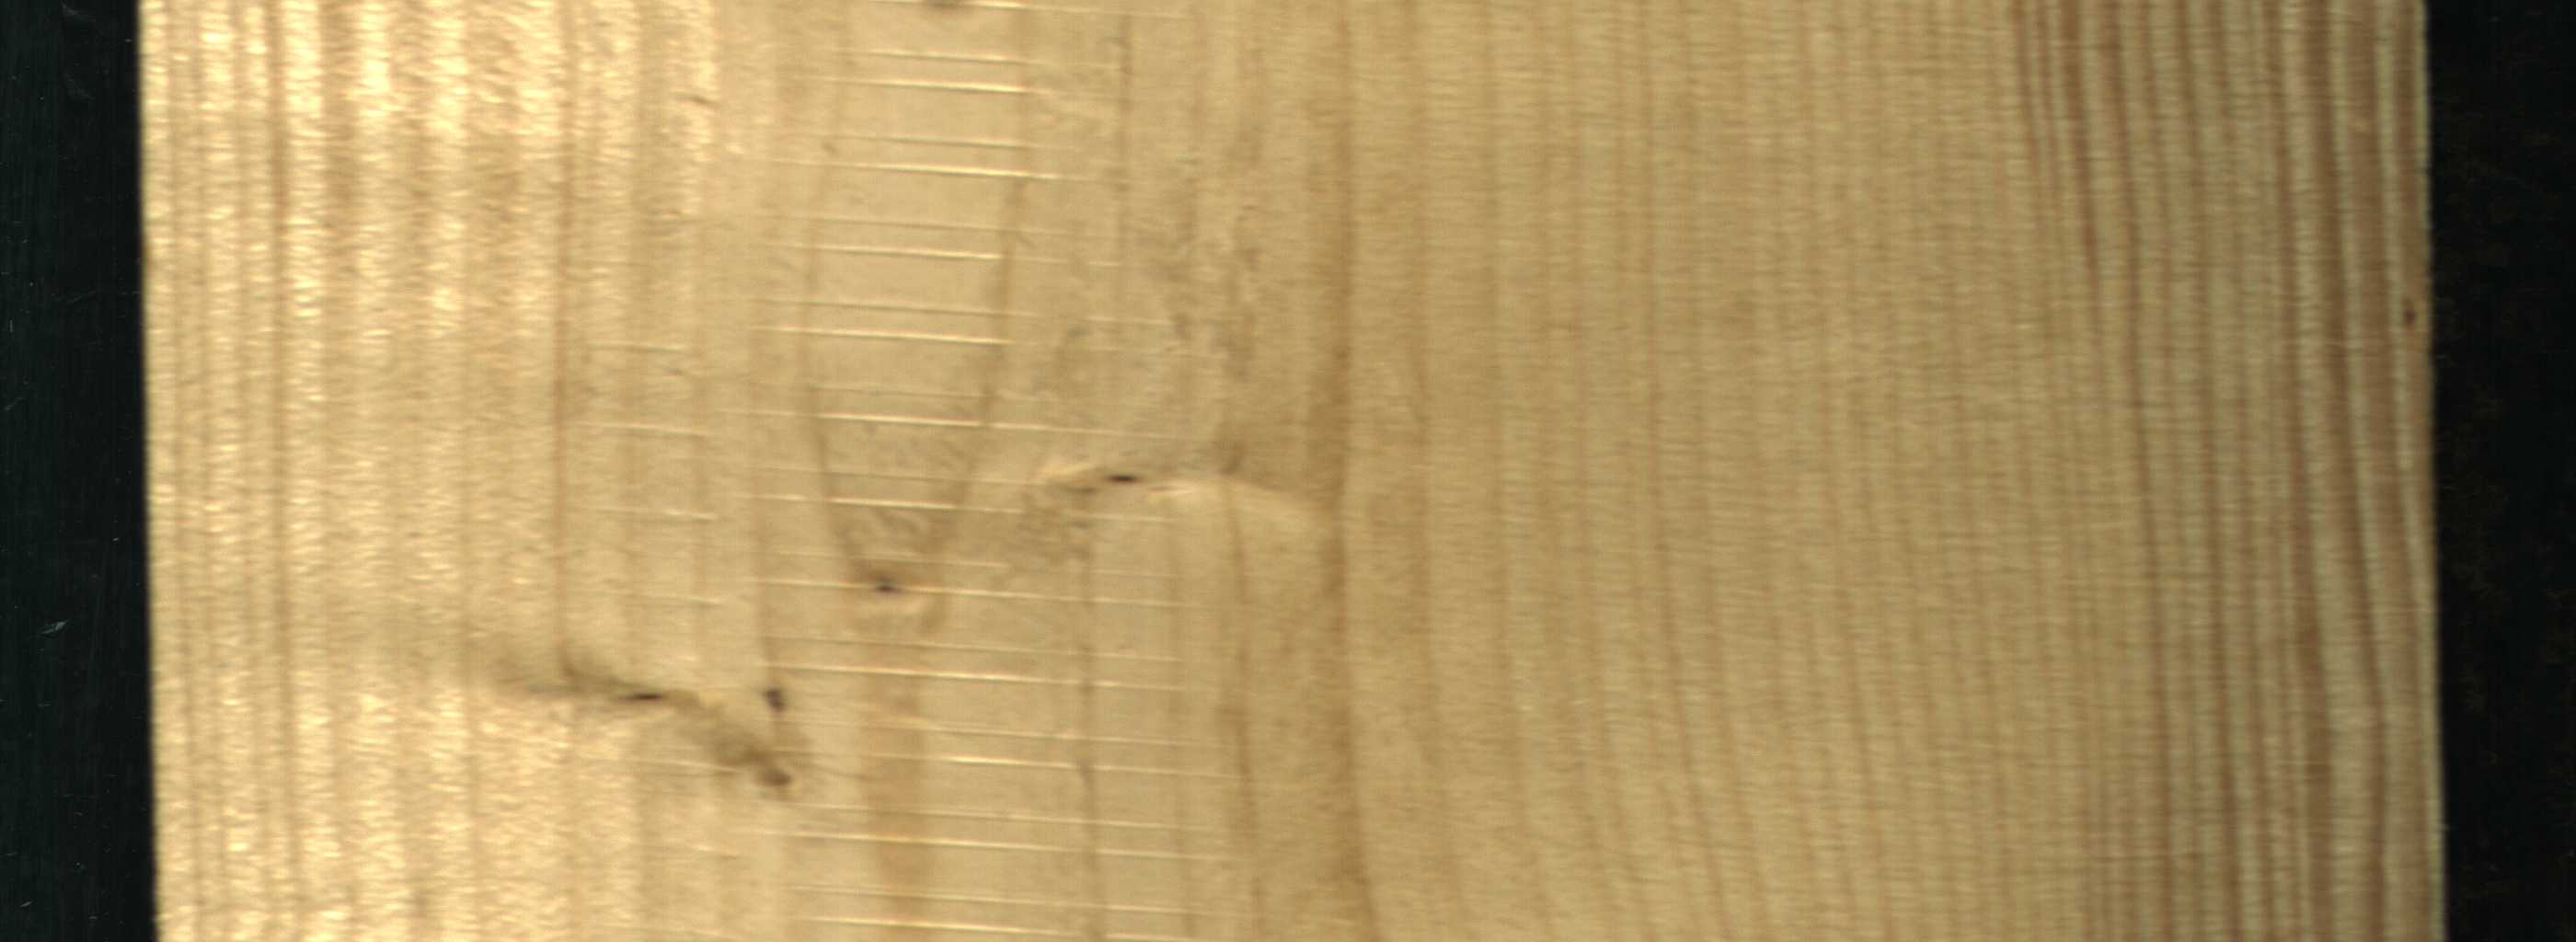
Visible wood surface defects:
Live_Knot
Live_Knot